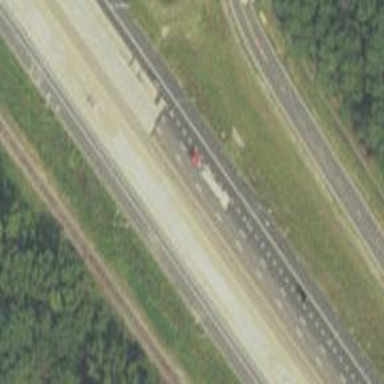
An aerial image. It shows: Motorway junction.